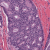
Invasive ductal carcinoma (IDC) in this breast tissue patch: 0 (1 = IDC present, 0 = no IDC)